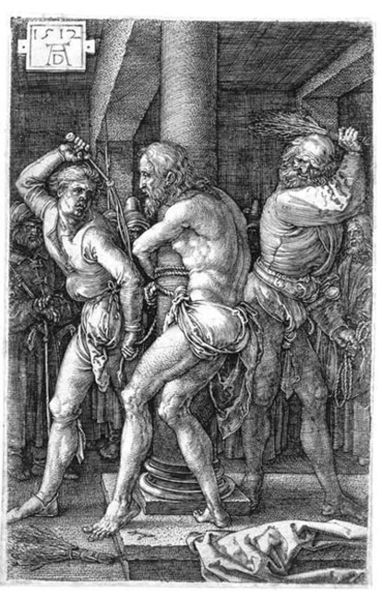
Titel: Die Geißelung
Künstler: Albrecht Dürer
Standort: Karlsruhe
Institution: Staatliche Kunsthalle Karlsruhe
Schlagwörter: akt, kampf, körper, mann, nackt, weiß, menschen, grau, haar, kleid, licht, männer, raum, rücken, schwarz, skizze, säule, zeichnung, tuch, leute, alkohol, alt, bart, bärte, hose, falten, lang, rahmen, sockel, innenraum, boden, gewand, haare, schnur, stoff, strick, decke, beine, fesseln, bein, füße, holzschnitt, schiff, gehstock, bündel, datierung, reisig, graphik, signiert, krieg, seile, tafel, muskeln, datum, balken, stufen, ad, knie, fleisch, barfuss, lendentuch, fuss, orient, pfahl, seil, knechte, nakt, druck, schwarzweiss, monogramm, radierung, stich, schwert, schläge, strafe, peitsche, bleistift, bleistiftzeichnung, rom, weß, schläger, gefängnis, sklave, zahl, christus, jesus, jesus christus, leid, leiden, heiliger, mönche, tempel, gurt, märtyrer, stange, basis, dürer, binden, drinnen, gefangener, kupferstich, schmerzen, turban, schlagen, rute, christentum, sklaven, christi, fessel, latein, peitschen, strichzeichnung, albrecht, albrecht dürer, gerte, stricke, folter, marter, passion, gefesselt, folge, flegel, geißelsäule, geisselung, leidensweg, geiselung, geißel, auspeitschen, geisel, naclt, auspeitschung, hieb, hiebe, große passion, kleine passion, züchtigung, geisselung christi, peiniger, folterknechte, demütigung, sklaverei, homosexualität, chrisus, anbinden, peitschend, s, a, d, 1512, 1517, bronzestich, alrecht dürer, marther, geisse, geßel, peitschenhieb, sado maso